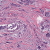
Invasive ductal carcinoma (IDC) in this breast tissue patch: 1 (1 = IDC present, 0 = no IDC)